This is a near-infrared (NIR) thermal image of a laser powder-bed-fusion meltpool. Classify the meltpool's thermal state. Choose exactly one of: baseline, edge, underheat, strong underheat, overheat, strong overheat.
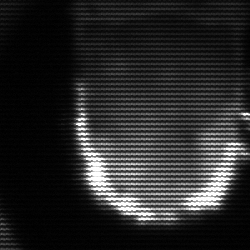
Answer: baseline